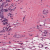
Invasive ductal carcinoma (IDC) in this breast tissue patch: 1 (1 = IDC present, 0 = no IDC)